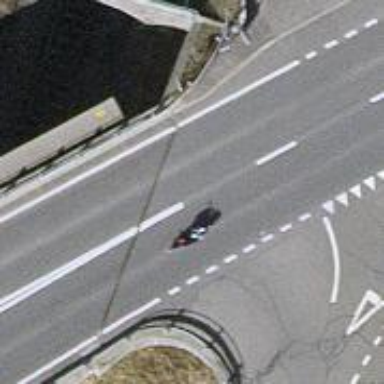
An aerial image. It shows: Secondary road crossing bridge.